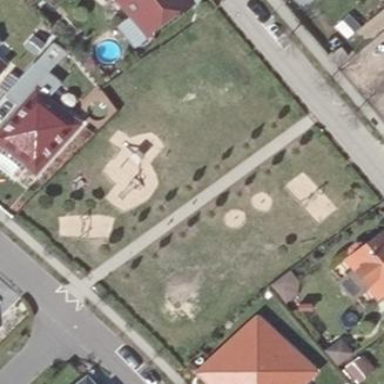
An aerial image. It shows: Playground area for leisure activities on the land.